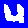
Digit: 4